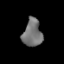
Tissue: lung
Cell type: Others
Senescence score: 0.1827
Nuclear area (px): 512
Mean DAPI intensity: 115.236